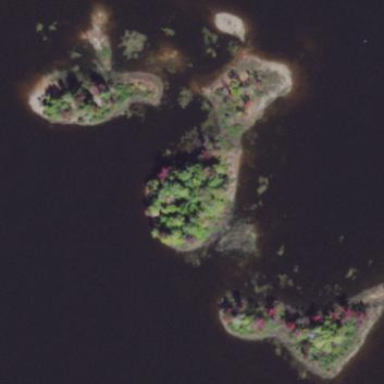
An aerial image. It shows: Islet.